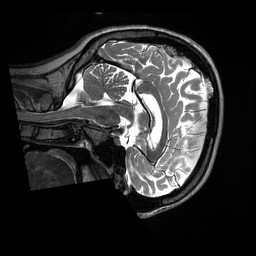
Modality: T2w
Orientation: sagittal
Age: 22
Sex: female